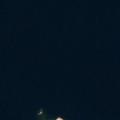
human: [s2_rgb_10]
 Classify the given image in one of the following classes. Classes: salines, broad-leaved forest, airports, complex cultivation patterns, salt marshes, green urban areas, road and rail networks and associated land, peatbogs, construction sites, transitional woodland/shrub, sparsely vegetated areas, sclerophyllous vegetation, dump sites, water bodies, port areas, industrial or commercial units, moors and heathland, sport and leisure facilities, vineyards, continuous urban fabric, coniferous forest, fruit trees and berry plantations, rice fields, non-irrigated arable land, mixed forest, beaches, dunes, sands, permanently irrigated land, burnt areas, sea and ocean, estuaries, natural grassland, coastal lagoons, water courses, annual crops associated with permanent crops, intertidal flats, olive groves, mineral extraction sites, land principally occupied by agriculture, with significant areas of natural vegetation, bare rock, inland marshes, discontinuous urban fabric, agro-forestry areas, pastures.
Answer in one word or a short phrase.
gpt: sea and ocean